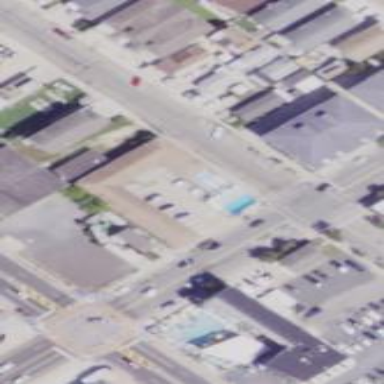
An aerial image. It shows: Motel building.